Question:
There are one-one relationship between room and application means an application must occupy a room. If I want to get the room that doesn't occupied by application, how to write sql to query
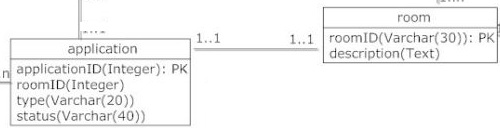
Answer: '''
select *
from room r
where not exists (select 1
from application a
where a.roomId = r.roomId)
'''
OR
'''
select *
from room r left outer join
application a on r.roomId = a.roomId
where a.roomId is null
'''